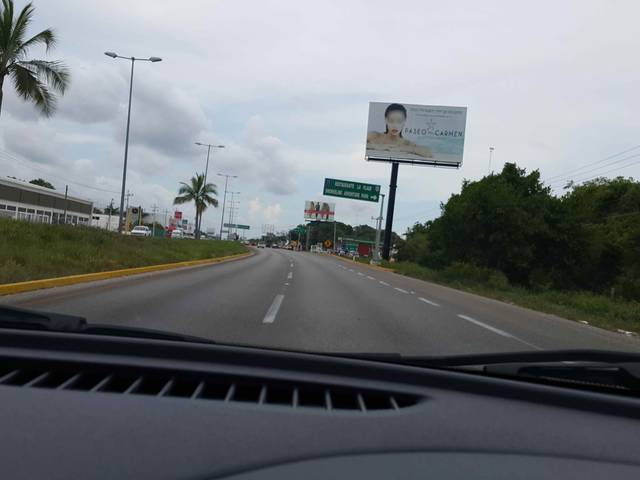
Region: Mexico
Coordinates: 20.909, -86.876